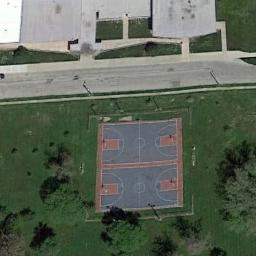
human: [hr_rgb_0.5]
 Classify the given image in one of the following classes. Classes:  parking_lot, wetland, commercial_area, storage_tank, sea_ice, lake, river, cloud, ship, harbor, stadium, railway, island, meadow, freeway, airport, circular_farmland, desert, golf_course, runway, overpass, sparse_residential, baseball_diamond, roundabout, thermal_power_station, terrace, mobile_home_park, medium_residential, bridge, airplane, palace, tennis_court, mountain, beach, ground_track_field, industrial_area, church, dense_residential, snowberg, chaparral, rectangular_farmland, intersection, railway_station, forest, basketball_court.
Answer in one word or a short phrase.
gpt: basketball_court